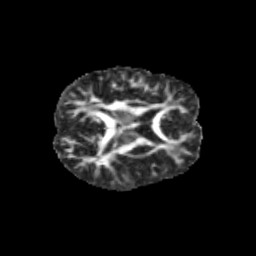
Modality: FA
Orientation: axial
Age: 11
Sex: male
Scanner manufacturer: siemens
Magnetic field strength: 3 T
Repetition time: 3.8 s
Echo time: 0.07 s